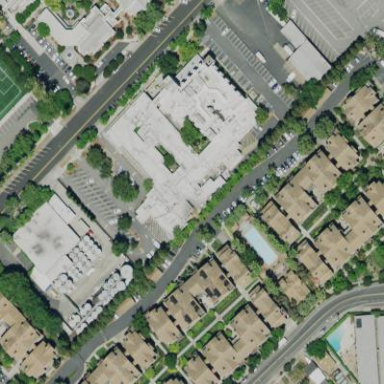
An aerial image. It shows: Healthcare clinic.